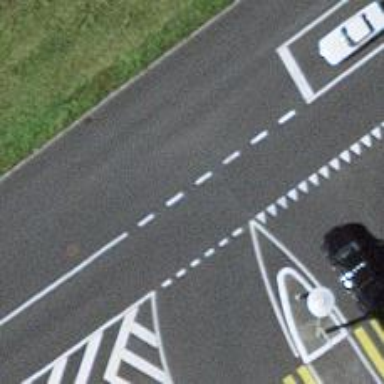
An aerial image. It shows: Secondary road with designated cycle lane.